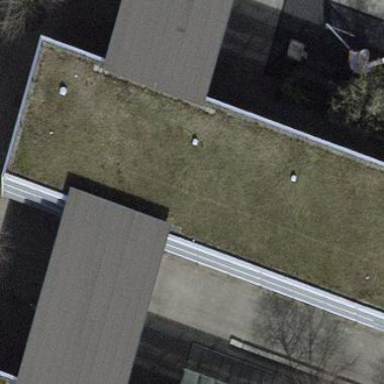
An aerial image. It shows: School building.